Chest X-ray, AP view. Patient: 48 years old, sex M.
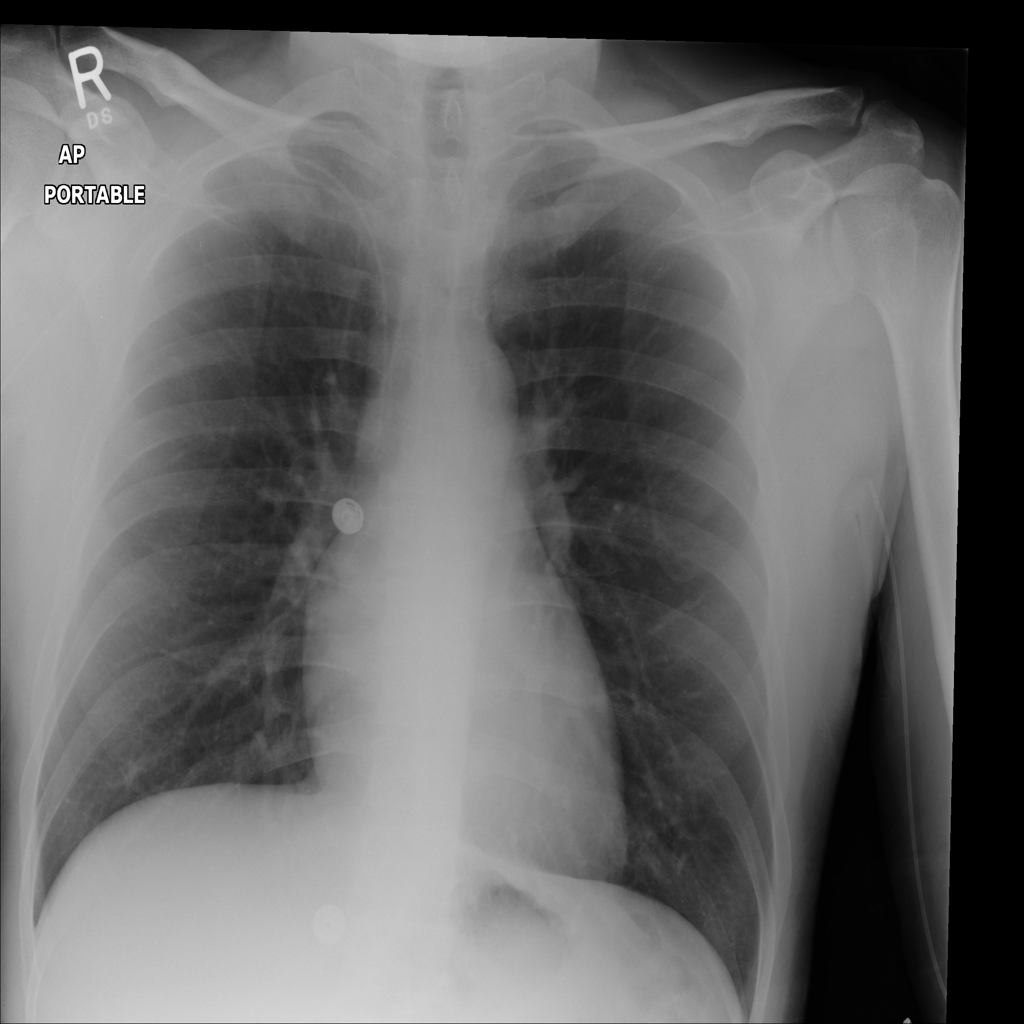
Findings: No Finding